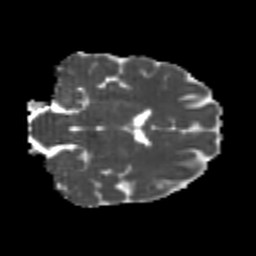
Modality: MD
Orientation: coronal
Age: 24
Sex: female
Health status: healthy
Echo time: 0.074 s